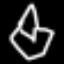
Label: diamond